Question: I have a database like this

I want to access only basic data from all children without writing their id. I used this code block and it worked. But very slow.
'''
constructor() {
super();
this.state = {
staffsBasics: [],
};
this.componentDidMount = this.componentDidMount.bind(this);
}
componentDidMount() {
firebase.database().ref('staff-list').on('value', (snap) => {
for (let i = 0; i < snap.numChildren(); i++) {
firebase.database().ref("staff-list/" + i + "/basic").on("value", (snap) => {
this.setState({
staffsBasics: [...this.state.staffsBasics, snap.val()]
});
});
}
});
}
'''
Is there a better way to access only same named child elements?
I tried 'orderbychild' but it gives all data too.
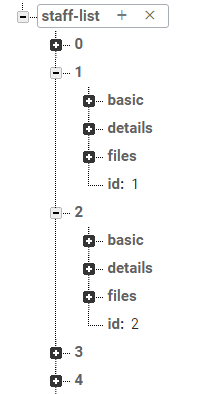
Answer: Once you read a certain location from Firebase, the data snapshot you get contains all information under that location. So there's no need to make nested API calls to get data from under '/staff-list/i'.
With this knowledge, you code could become:
'''
firebase.database().ref('staff-list').on('value', (snap) => {
snap.forEach((child) => {
this.setState({
staffsBasics: [...this.state.staffsBasics, child.val().basics]
});
}
});
'''
If you find you regularly needs this, consider changing your data structure to better fit the use-case, as you're downloading more data than is needed right now.
For example, I'd consider having separate higher-level lists ('staff-list-basics', 'staff-list-details', etc) with the same child keys, and then only loading from that one.